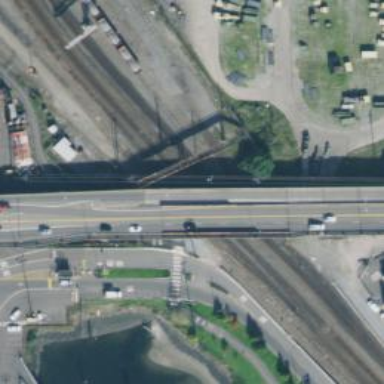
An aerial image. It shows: Secondary road crossing viaduct bridge.